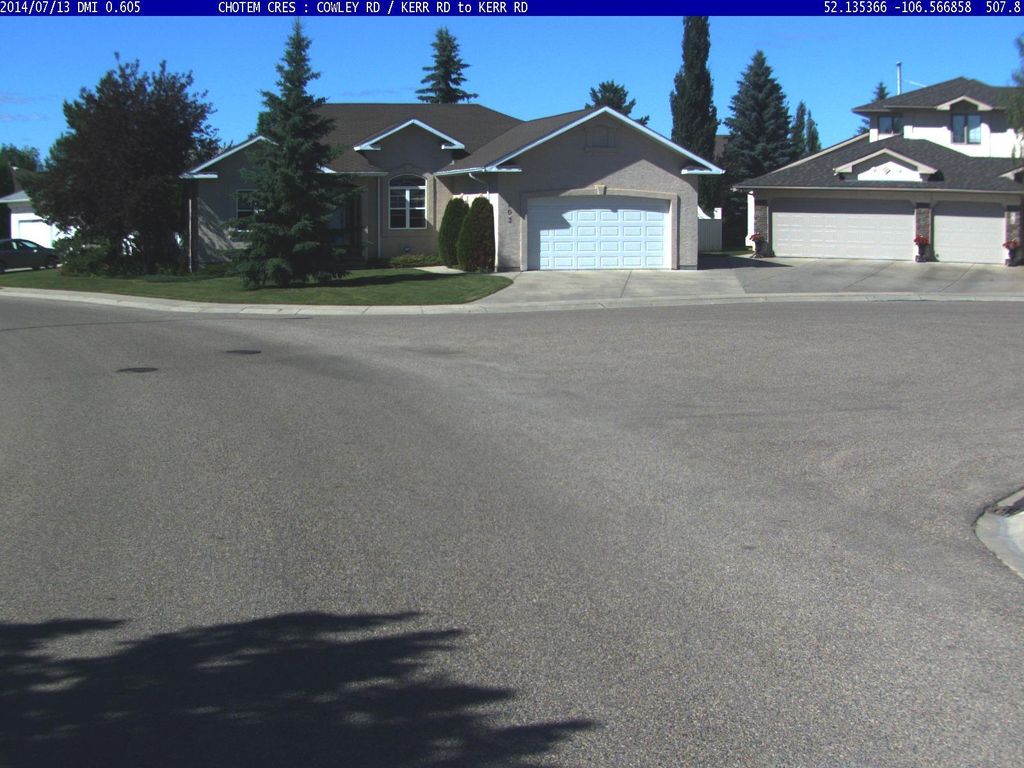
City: saskatoon